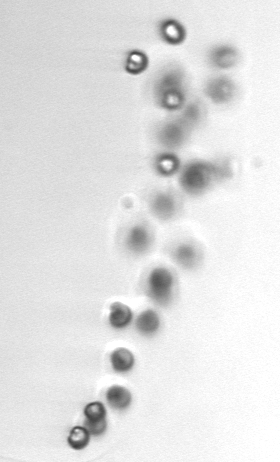
Label: Phaeocystis